Aerial crown-view tile of a tropical tree (Barro Colorado Island, Panama), acquired 20240918:
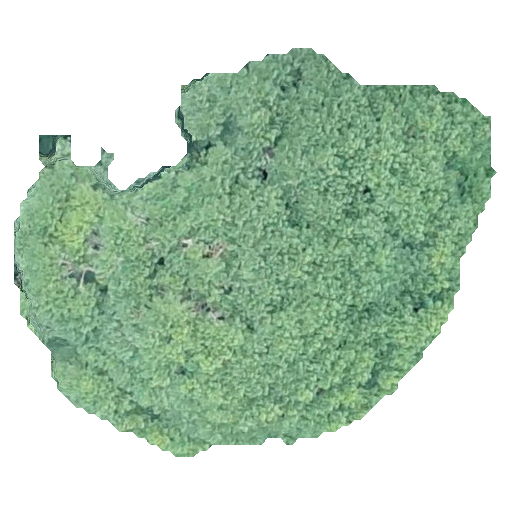
Species: Jacaranda copaia
GBIF accepted scientific name: Jacaranda copaia
Crown area: 212.665 m²